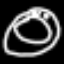
Label: donut